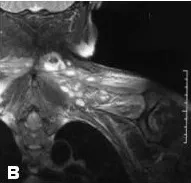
Patient had persistent pain and stiffness following hydrodilatation. B; STIR MR image showing multiple high signal intensity lesions in the supraspinatus muscle. A presumptive diagnosis of metastatic squamous cell carcinoma was made.
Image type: radiology (mri)